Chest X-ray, AP view. Patient: 54 years old, sex M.
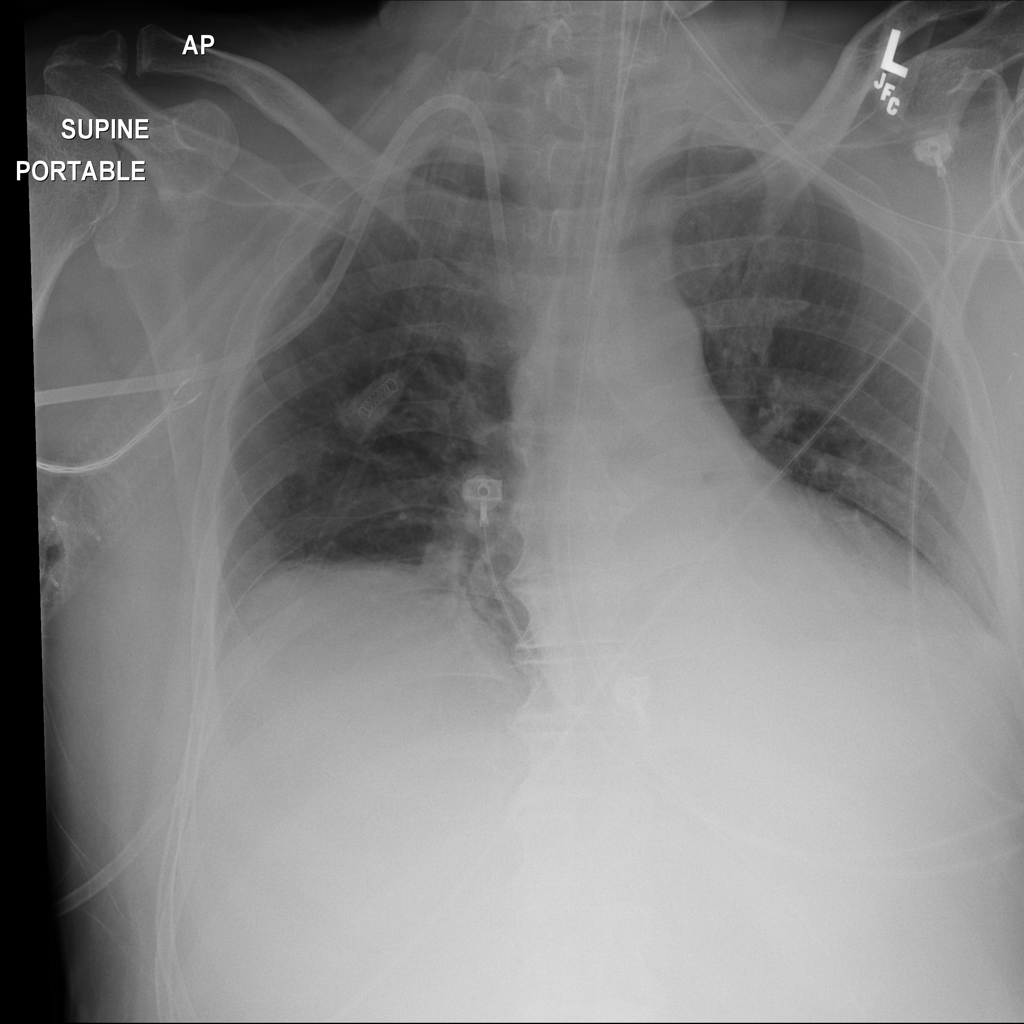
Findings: No Finding